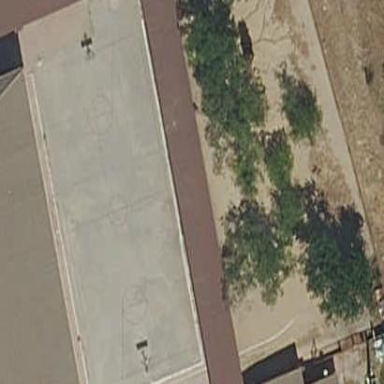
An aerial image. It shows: Basketball court on leisure land pitch.